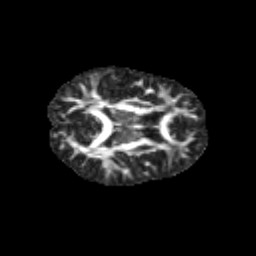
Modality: FA
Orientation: axial
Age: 10
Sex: female
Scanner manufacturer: siemens
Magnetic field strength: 3 T
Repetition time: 3.8 s
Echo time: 0.07 s